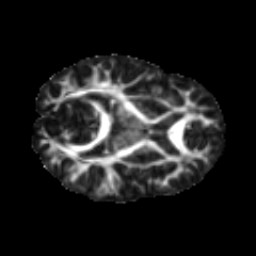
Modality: FA
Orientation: axial
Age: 15
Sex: male
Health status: ill
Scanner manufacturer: ge
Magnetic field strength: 3 T
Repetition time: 6.752 s
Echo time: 0.079 s